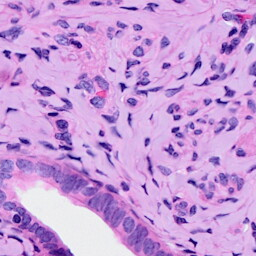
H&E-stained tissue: Ovarian